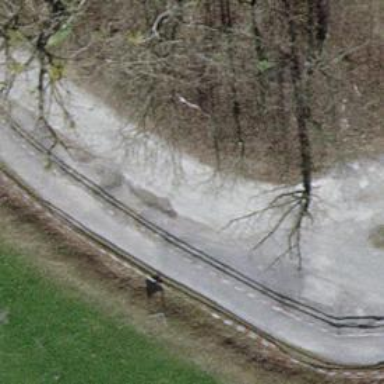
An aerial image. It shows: Track with fine gravel surface of grade2 quality.